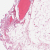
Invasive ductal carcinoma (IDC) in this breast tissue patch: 0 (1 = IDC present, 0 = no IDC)